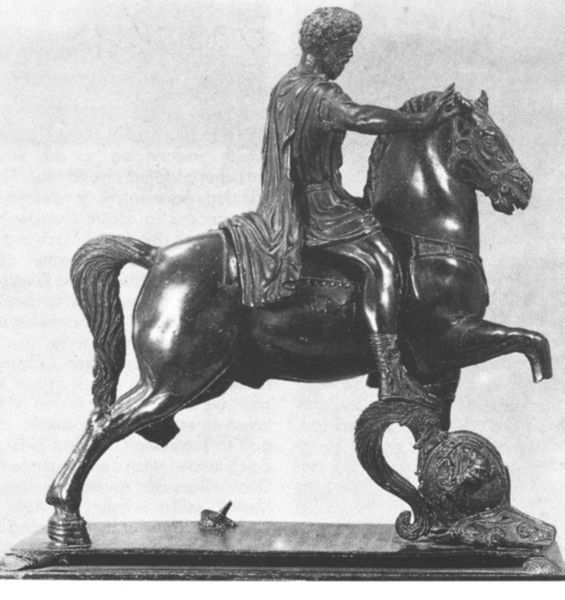
Titel: Reiterbild des Marc Aurel
Künstler: Antonio Averlino
Institution: Dresden, Staatliche Kunstsammlungen, Skulpturensammlung
Schlagwörter: feder, hand, kopf, umhang, weiß, schwarz, arm, sockel, stein, haare, mantel, pferd, reiter, skulptur, statue, beine, hufe, schwanz, schweif, bein, aufrecht, metall, bronze, platte, foto, antike, schwarzweiss, helm, ritter, römer, kaputt, harnisch, toga, feldherr, lichtreflex, schlachtross, klassik, vorwärts, römisch, reiterstandbild, beschädigt, abgebrochen, skulptir, fehlt, fehlendes bein, grß